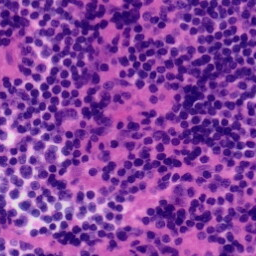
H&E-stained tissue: Tonsil